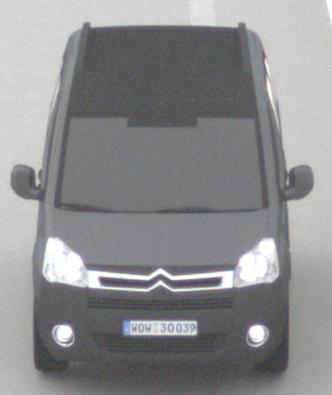
Make: Citroen
Model: Berlingo Kombi VTi 120
Detailed model: Berlingo (II) Kombi
Model produced from: 2009/12
Model produced until: 2012/03
Doors: 5
Color: gray
Road condition: dry road
Daytime: morning or afternoon
Contrast: low contrast